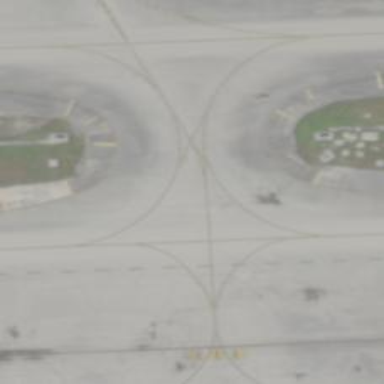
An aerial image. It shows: Image of taxiway at airport.